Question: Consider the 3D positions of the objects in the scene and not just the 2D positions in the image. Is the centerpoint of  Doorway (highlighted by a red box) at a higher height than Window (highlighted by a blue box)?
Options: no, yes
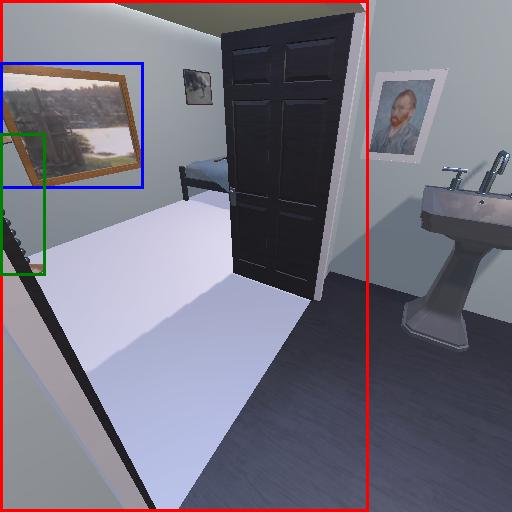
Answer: no